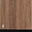
Piece: xx